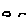
Label: cloud